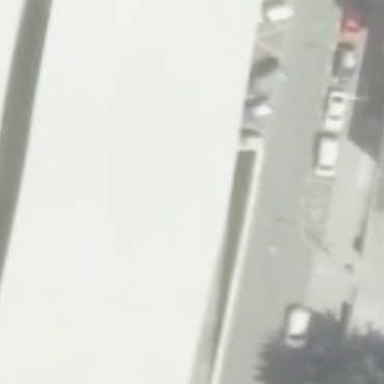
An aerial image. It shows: Part of building.